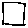
Label: square